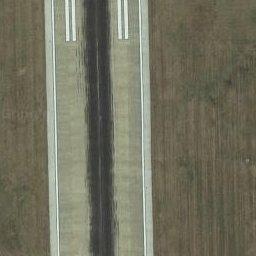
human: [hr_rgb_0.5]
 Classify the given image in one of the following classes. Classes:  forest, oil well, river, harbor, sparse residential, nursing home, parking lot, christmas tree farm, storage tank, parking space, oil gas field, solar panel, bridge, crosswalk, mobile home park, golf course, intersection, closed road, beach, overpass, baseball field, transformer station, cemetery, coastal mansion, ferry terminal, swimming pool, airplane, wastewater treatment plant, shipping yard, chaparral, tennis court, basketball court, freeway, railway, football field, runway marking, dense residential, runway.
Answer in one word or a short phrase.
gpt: runway